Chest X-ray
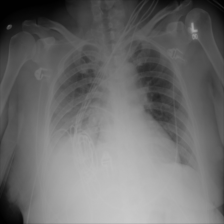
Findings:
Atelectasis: positive
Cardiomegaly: negative
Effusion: negative
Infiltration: negative
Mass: negative
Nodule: negative
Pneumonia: negative
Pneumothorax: negative
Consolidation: positive
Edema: negative
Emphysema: negative
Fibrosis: negative
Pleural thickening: negative
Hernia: negative